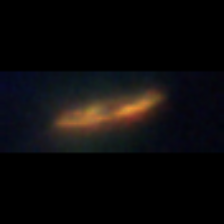
Taxon: Pennate
Group: Diatoms